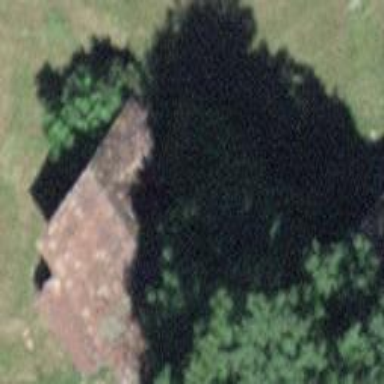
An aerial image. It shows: Rural barn.